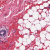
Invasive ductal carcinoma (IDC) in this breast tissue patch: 0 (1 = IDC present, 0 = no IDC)